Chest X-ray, AP view. Patient: 58 years old, sex F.
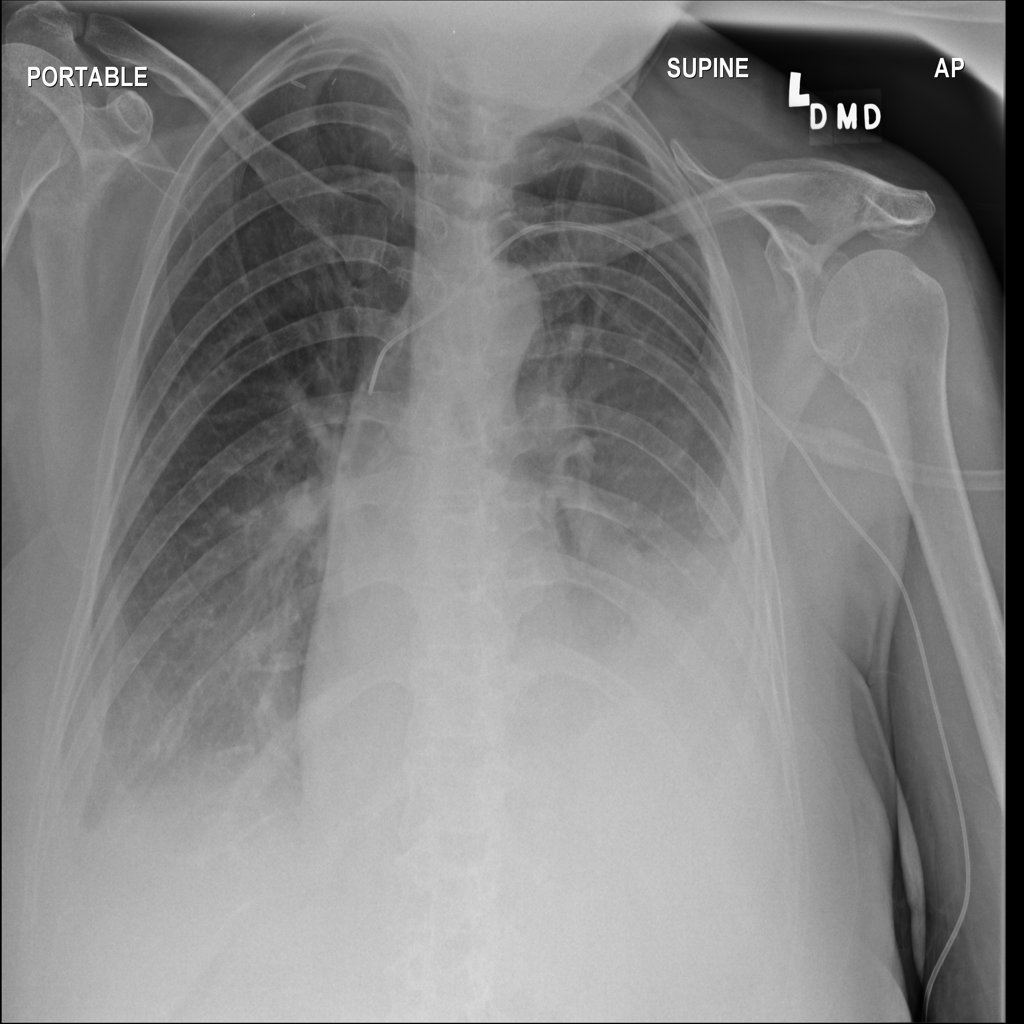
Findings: Effusion